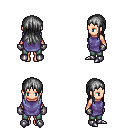
a pixel art fantasy rpg character, female body template, human, light skin, chain tabard jacket, teal pants, gray unkempt hairstyle, metal gloves, metal boots, four views (front, back, left, right), 2x2 character sprite sheet, small pixel art, hard edges, no anti-aliasing